Aerial crown-view tile of a tropical tree (Barro Colorado Island, Panama), acquired 20240813:
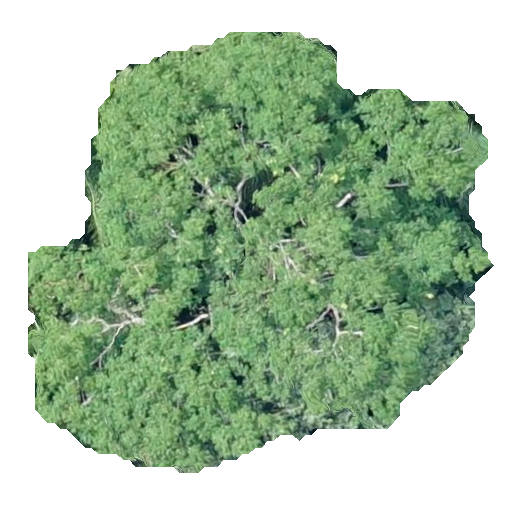
Species: Zanthoxylum ekmanii
GBIF accepted scientific name: Zanthoxylum ekmanii
Crown area: 227.834 m²